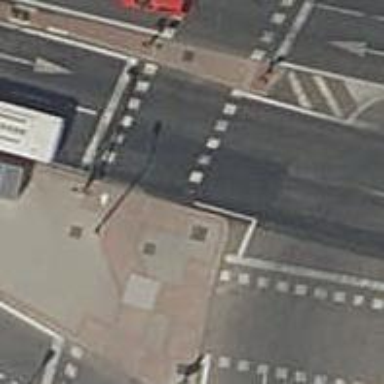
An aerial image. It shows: Road with traffic signals.